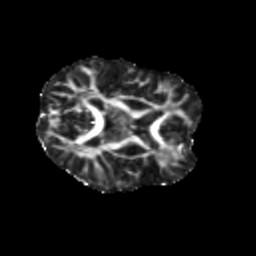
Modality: FA
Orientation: axial
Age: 8
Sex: female
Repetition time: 9.4 s
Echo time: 0.089 s